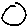
Label: circle